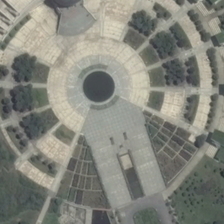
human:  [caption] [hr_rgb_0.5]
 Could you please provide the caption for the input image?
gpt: the straight road passes through the central ellipse .

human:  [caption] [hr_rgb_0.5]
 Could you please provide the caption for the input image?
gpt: the square is surrounded by many dark green trees and buildings .

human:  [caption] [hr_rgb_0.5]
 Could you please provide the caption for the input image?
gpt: many green trees are around a circle square .

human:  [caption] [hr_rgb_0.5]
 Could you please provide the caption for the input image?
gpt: many green trees are around a circle square .

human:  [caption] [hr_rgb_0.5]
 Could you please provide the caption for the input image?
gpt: the square is surrounded by many dark green trees and buildings .